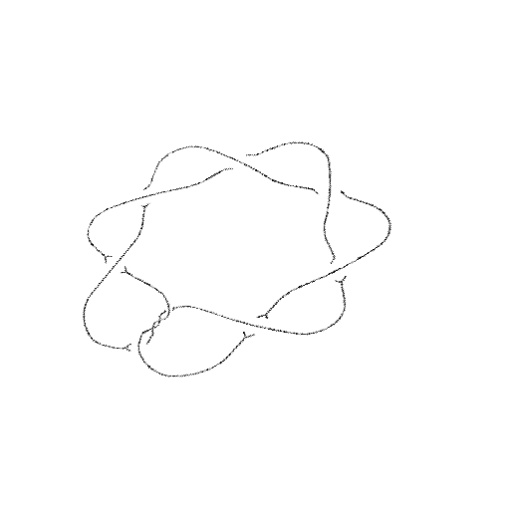
Crossing number: 10